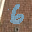
Label: 6